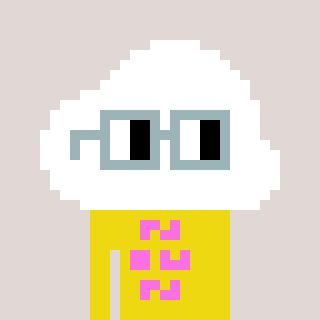
a pixel art character with square dark gray glasses, a cloud-shaped head and a yellow-colored body on a warm background